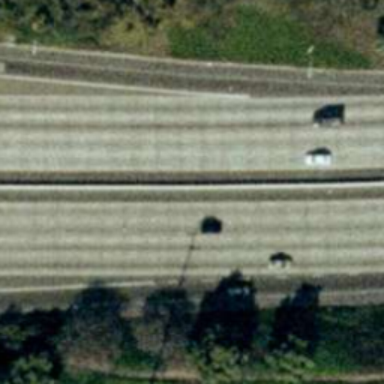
There are two straight freeways closed to each other .